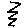
Label: zigzag